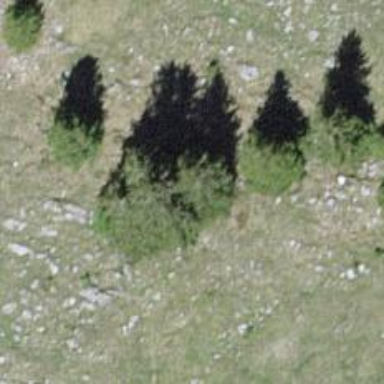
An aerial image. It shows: Needle-leaved tree in nature.